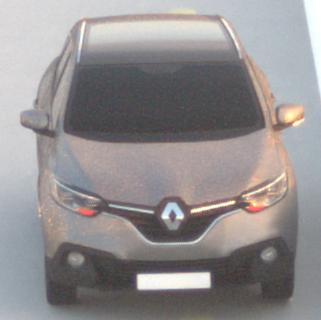
Make: Renault
Model: Kadjar ENERGY TCe 130
Detailed model: Kadjar
Model produced from: 2015/05
Model produced until: 2018/08
Doors: 5
Color: gray
Road condition: dry road
Daytime: sunrise or sunset
Contrast: medium contrast